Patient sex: M
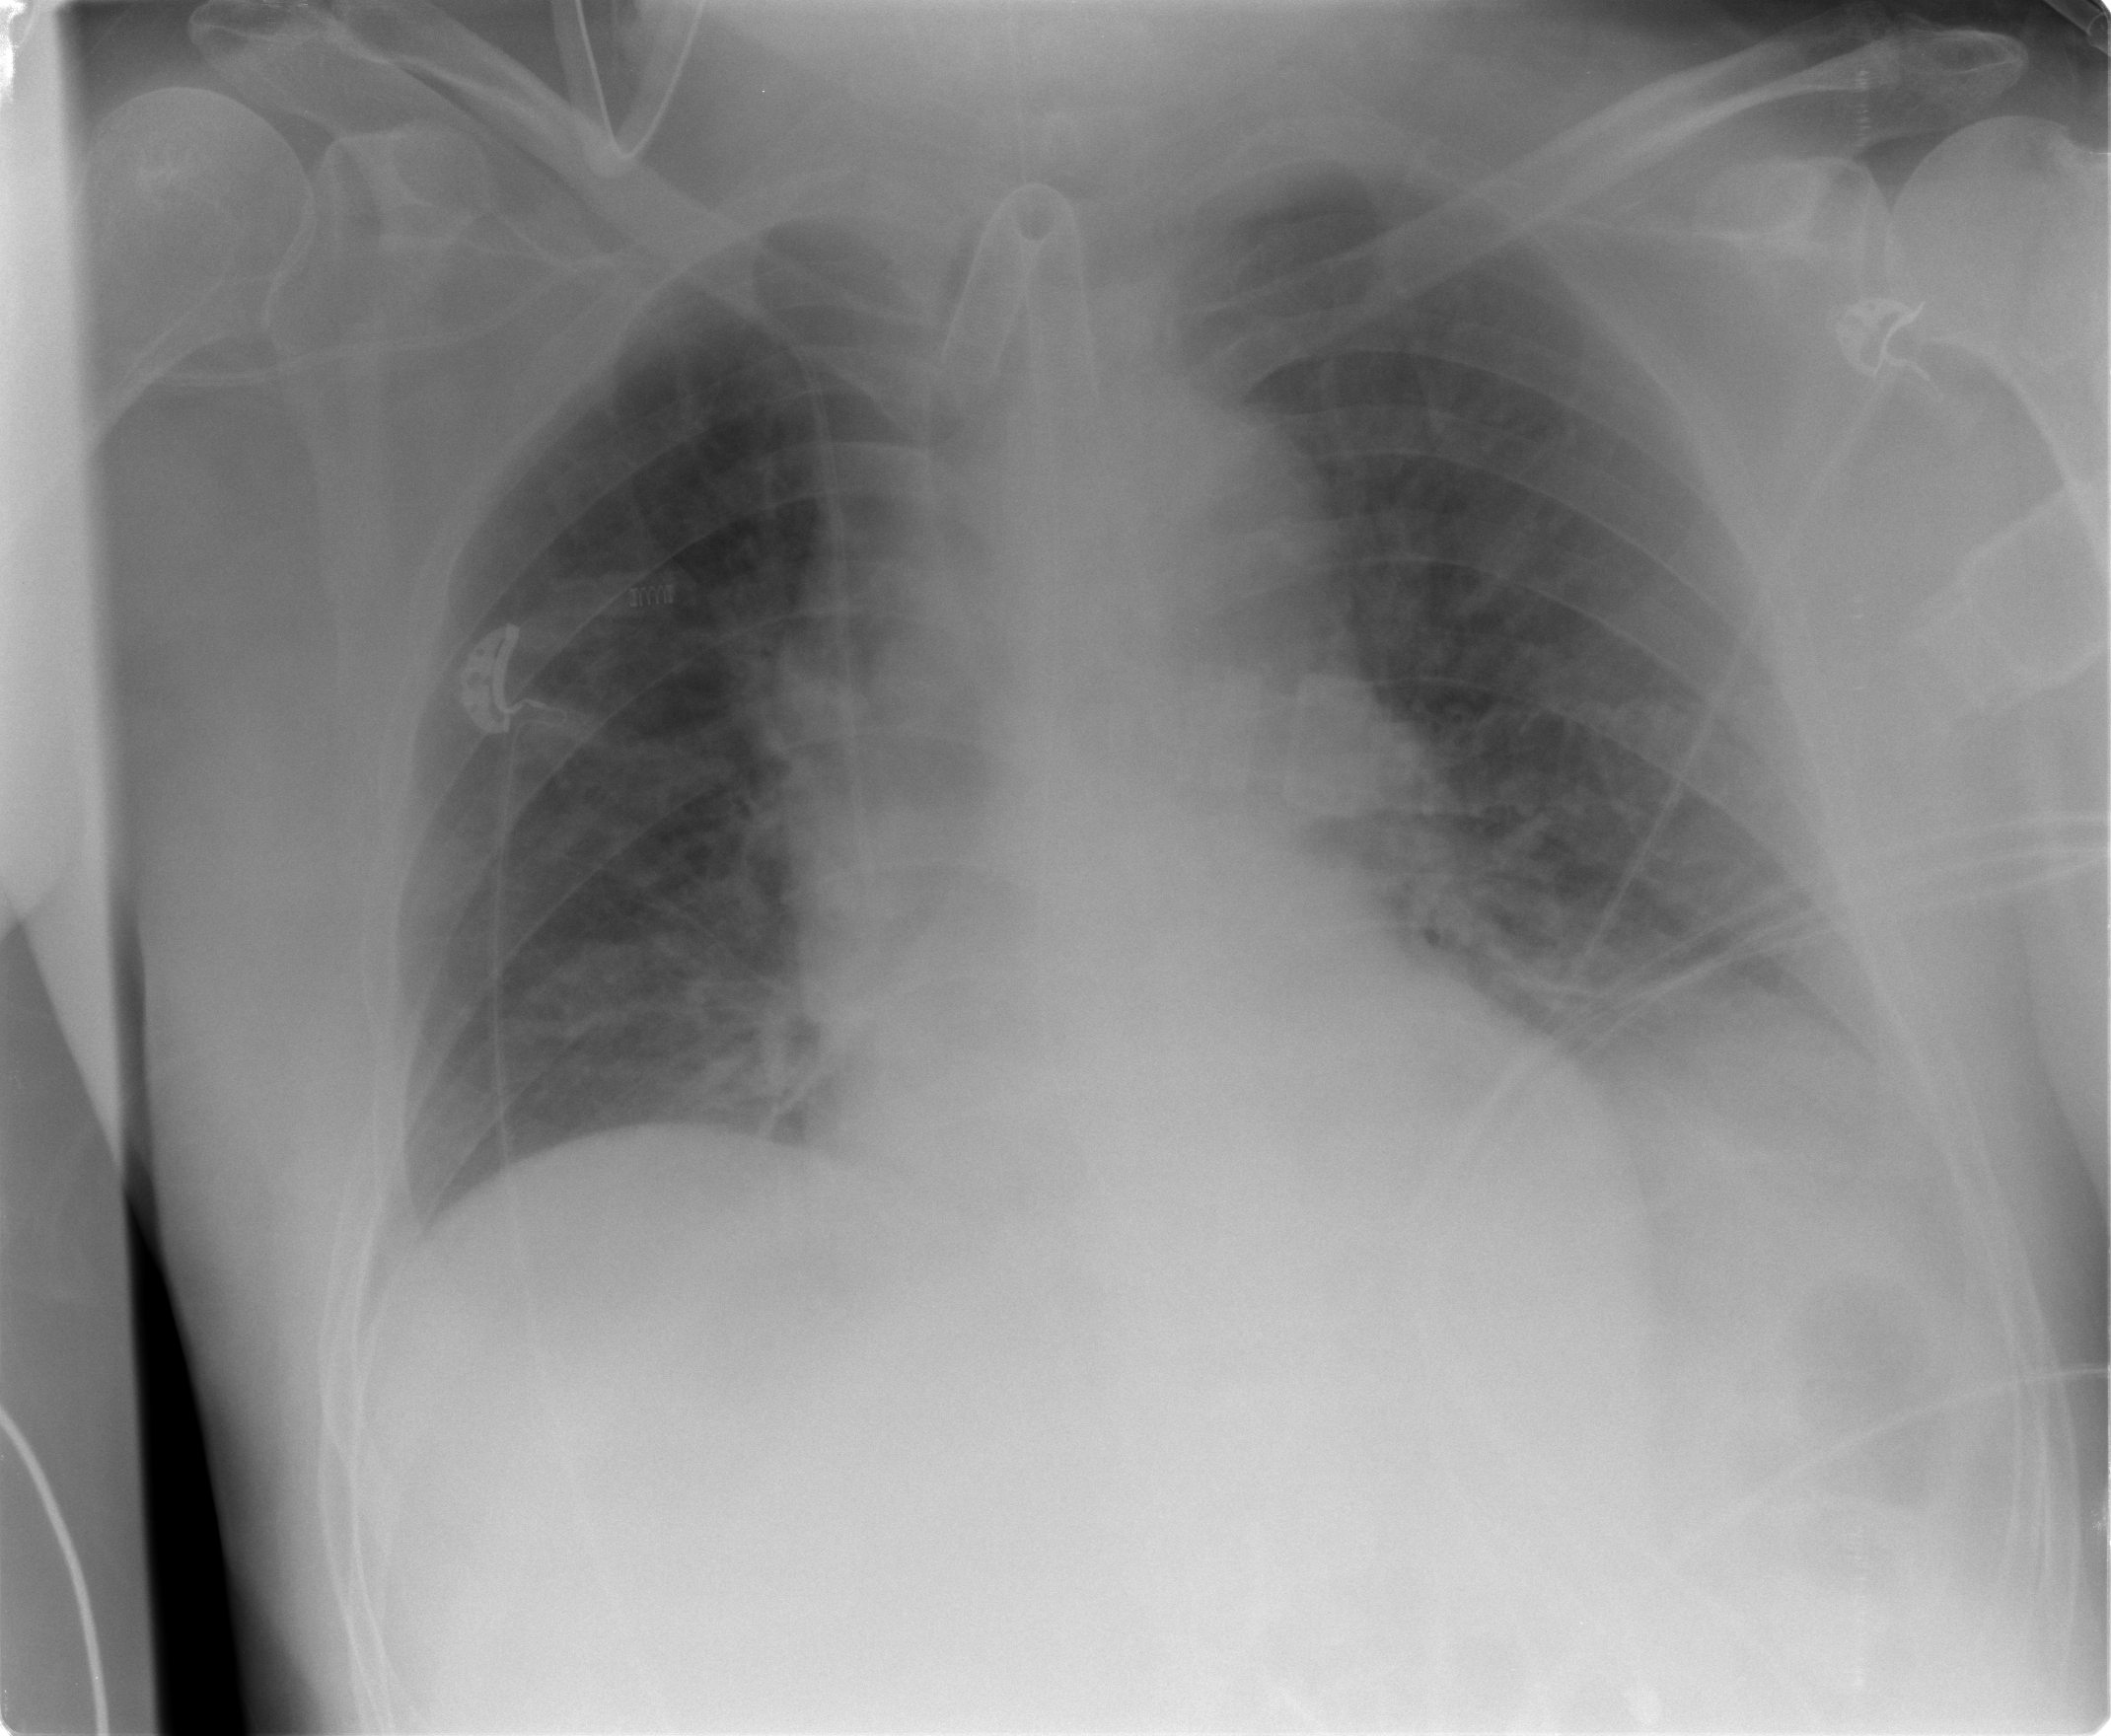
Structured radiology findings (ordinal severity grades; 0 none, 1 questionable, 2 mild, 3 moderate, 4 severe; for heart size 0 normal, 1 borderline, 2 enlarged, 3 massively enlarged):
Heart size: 0
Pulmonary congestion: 2
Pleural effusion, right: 0
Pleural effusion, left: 2
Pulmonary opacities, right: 0
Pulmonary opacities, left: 0
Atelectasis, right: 2
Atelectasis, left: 2